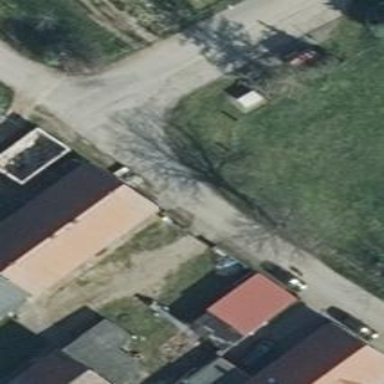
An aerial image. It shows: Simple and straightforward house.